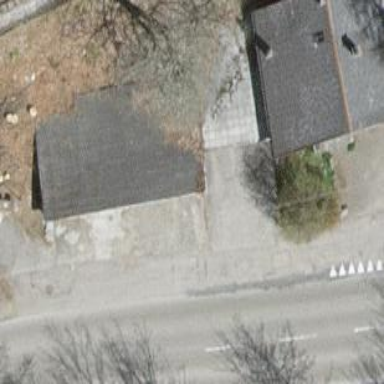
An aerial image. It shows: Group of garages.